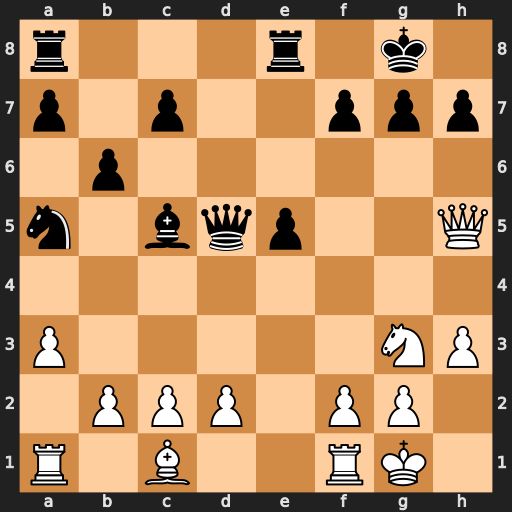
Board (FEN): r3r1k1/p1p2ppp/1p6/n1bqp2Q/8/P5NP/1PPP1PP1/R1B2RK1
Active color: w
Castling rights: -
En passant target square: -
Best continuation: b4 Bd4 c3